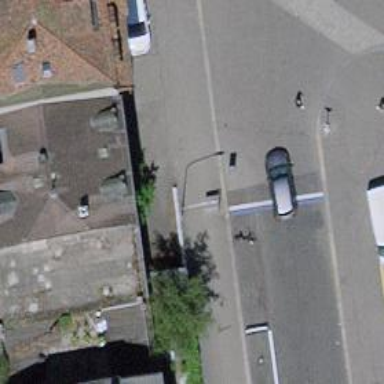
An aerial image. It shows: Bicycle rental facility.